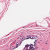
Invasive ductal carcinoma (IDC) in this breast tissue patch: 0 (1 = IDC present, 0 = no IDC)